【题型】解答题　【知识点】函数　【难度】easy
已知函数 $f(x) = A \cos(\omega x + \varphi) (A > 0, \omega > 0, |\varphi| < \frac{\pi}{2})$ 的部分图象（如图所示）。

\vspace{1em}

\noindent (1) 求函数的解析式；

\noindent (2) 当 $x \in [-\frac{\pi}{3}, \frac{\pi}{6}]$ 时，求函数 $y = f(x)$ 的最大值和最小值。
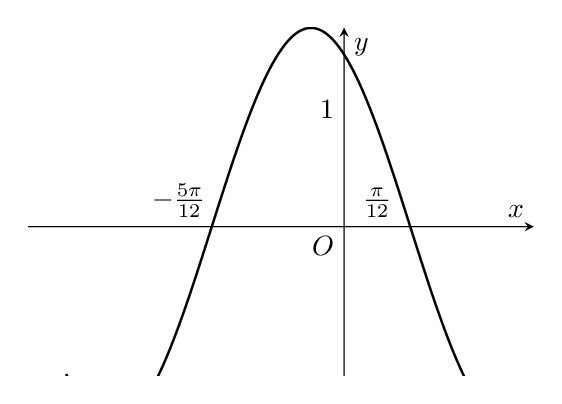
【解答】
\noindent \textcolor{red}{【答案】 (1) $f(x) = 2\cos(2x + \frac{\pi}{3})$；}

\noindent \textcolor{red}{(2) 最大值、最小值分别为 $2$、$-1$。}

\vspace{1em}

\noindent \textcolor{red}{【分析】 （1）根据给定的图象，结合“五点法”求出解析式。}

\noindent \textcolor{red}{（2）由（1）中解析式，结合余弦函数的性质求出最值。}

\vspace{1em}

% --- 详解部分 ---
\noindent \textcolor{red}{【详解】 （1）观察图象，得 $f(x)$ 的最小正周期 $T = 2 \times \left[ \frac{\pi}{12} - \left( -\frac{5\pi}{12} \right) \right] = \frac{2\pi}{\omega}$，解得 $\omega = 2$，}

\vspace{0.5em}

\noindent 由 $f(\frac{\pi}{12}) = 0$，且 $x = \frac{\pi}{12}$ 在 $f(x)$ 的单调递减区间内，得 $2 \times \frac{\pi}{12} + \varphi = \frac{\pi}{2} + 2k\pi, k \in \mathbf{Z}$，

\vspace{0.5em}

\noindent 又 $|\varphi| < \frac{\pi}{2}$，则 $k=0, \varphi = \frac{\pi}{3}$， $f(x) = A \cos(2x + \frac{\pi}{3})$，

\vspace{0.5em}

\noindent 由 $f(0) = \frac{1}{2}A = 1$，得 $A=2$，

\vspace{0.5em}

\noindent 所以函数 $f(x)$ 的解析式为 $f(x) = 2\cos(2x + \frac{\pi}{3})$。

\vspace{1em}

\noindent \textcolor{red}{（2）当 $x \in [-\frac{\pi}{3}, \frac{\pi}{6}]$ 时， $2x + \frac{\pi}{3} \in [-\frac{\pi}{3}, \frac{2\pi}{3}]$，}

\vspace{0.5em}

\noindent 当 $2x + \frac{\pi}{3} = \frac{2\pi}{3}$，即 $x = \frac{\pi}{6}$ 时， $f(x)_{\min} = -1$，

\vspace{0.5em}

\noindent 当 $2x + \frac{\pi}{3} = 0$，即 $x = -\frac{\pi}{6}$ 时， $f(x)_{\max} = 2$，

\vspace{0.5em}

\noindent 所以函数 $y = f(x)$ 的最大值、最小值分别为 $2$、$-1$。